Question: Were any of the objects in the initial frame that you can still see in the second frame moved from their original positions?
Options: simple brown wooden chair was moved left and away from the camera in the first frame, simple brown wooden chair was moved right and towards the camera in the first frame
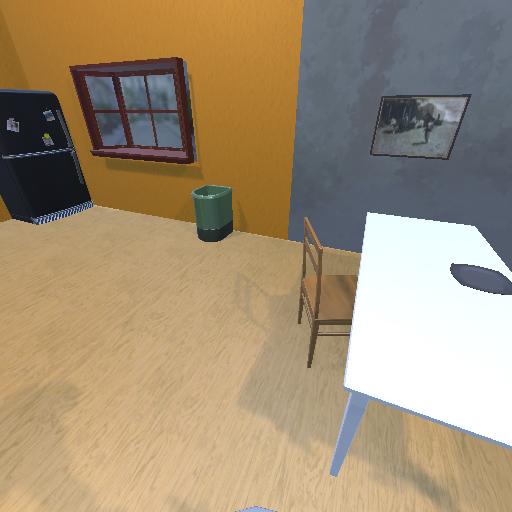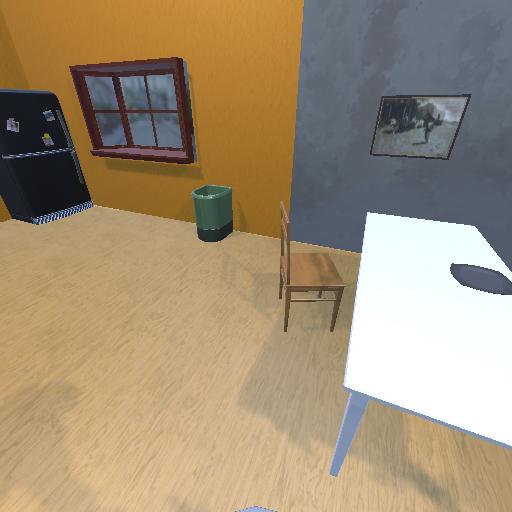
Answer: simple brown wooden chair was moved left and away from the camera in the first frame